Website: apple
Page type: customer-info-address
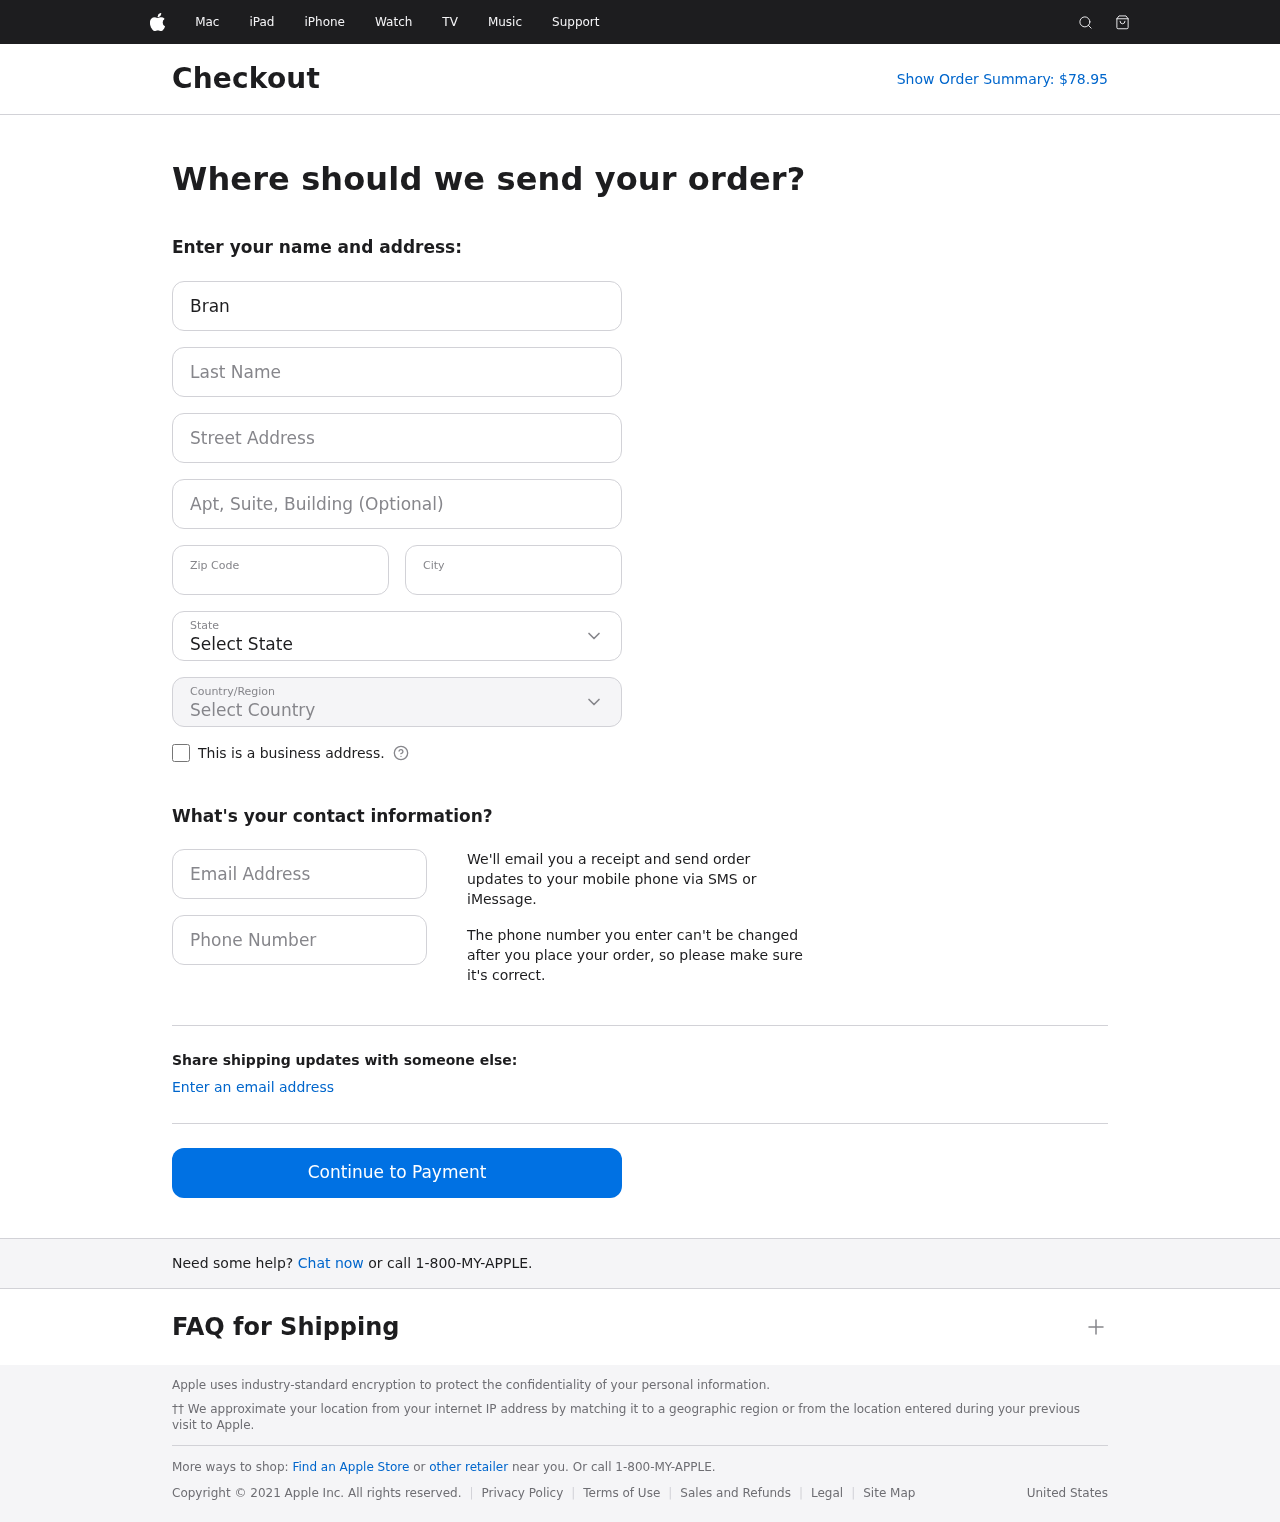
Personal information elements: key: PII_CITY
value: Colinport
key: PII_COUNTRY
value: United States
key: PII_EMAIL
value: brandonrobinson@yahoo.com
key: PII_FIRSTNAME
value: Brandon
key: PII_LASTNAME
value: Robinson
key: PII_PHONE
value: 7552272145
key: PII_POSTCODE
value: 14866
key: PII_STATE
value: Ohio
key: PII_STREET
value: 1206 Wells Turnpike
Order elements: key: ORDER_TOTAL
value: Show Order Summary: $78.95